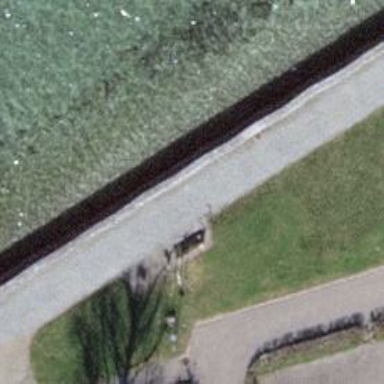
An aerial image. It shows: Bench.